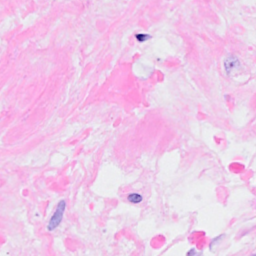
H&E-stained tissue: Breast